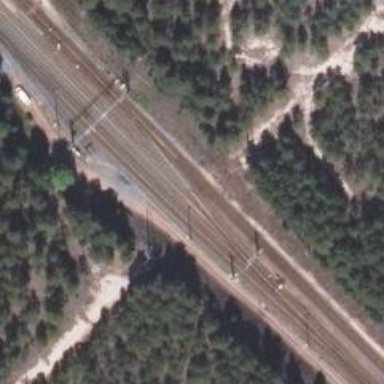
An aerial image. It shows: Railway track with electrified contact lines. This is siding track.